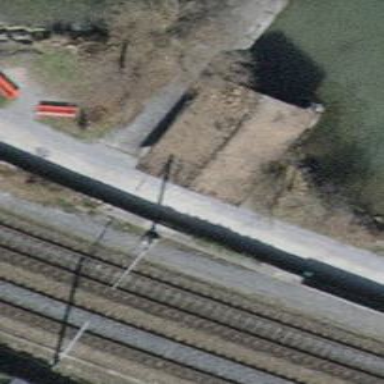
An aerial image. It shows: Boathouse.